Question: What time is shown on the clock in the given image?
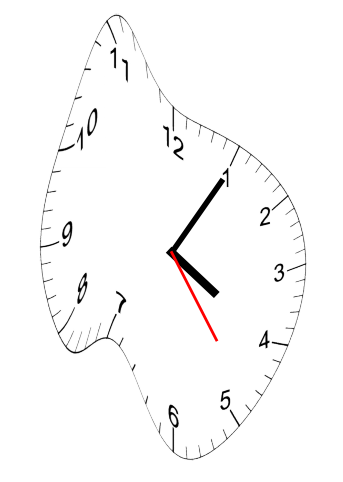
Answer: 04:05:24